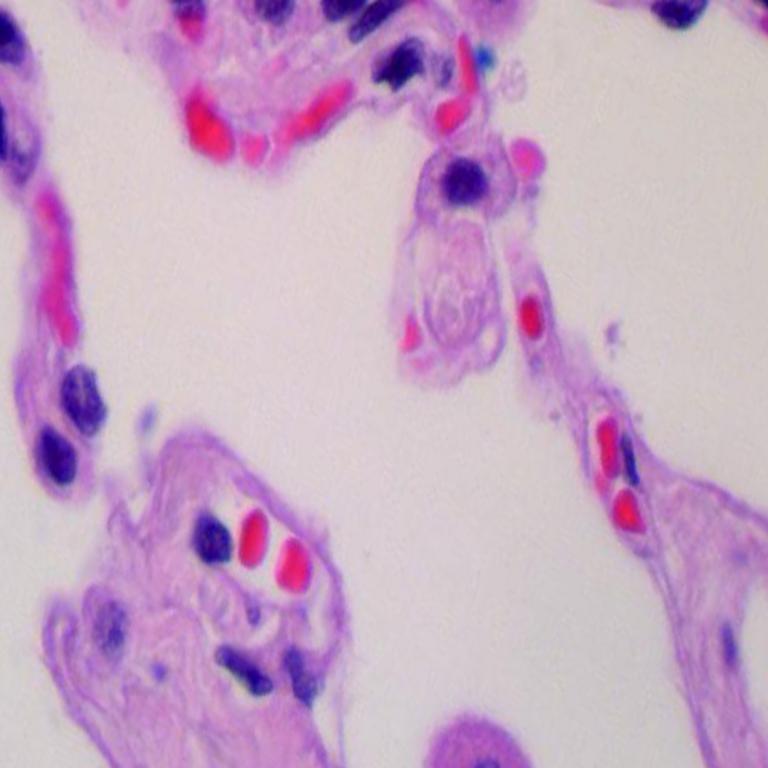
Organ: lung
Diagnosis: benign